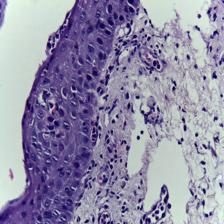
Diagnosis: Normal